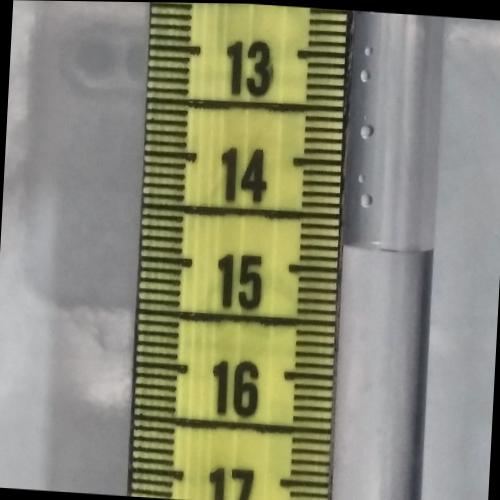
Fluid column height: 14.8 cm